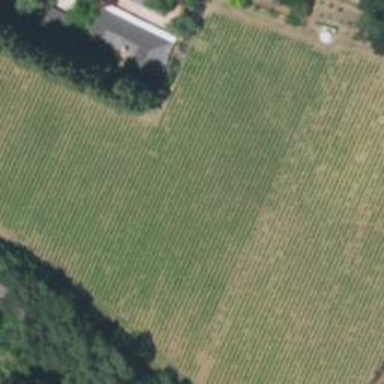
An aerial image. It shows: Vineyard with grape crops.